Question: This is probably a very dumb question, but I had a few questions about what the layout XML looks like for these list items

I know there are three textviews, but how did they left indent the last line? Also, how did they cause the second textview to wrap after a set amount of lines?
If someone could post sample XML, that would be awesome too.
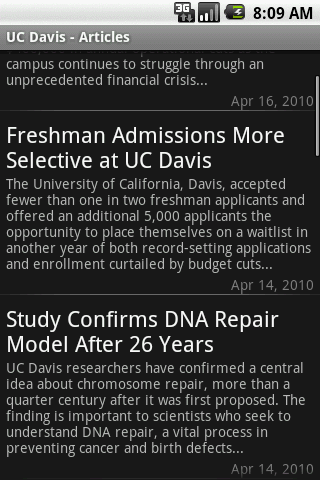
Answer: use the following xml, last textview is to the right.
'''
<?xml version="1.0" encoding="utf-8"?>
<LinearLayout xmlns:android="http://schemas.android.com/apk/res/android"
android:orientation="vertical"
android:layout_width="fill_parent"
android:layout_height="fill_parent"
>
<TextView
android:maxLines="2"
android:layout_width="fill_parent"
android:layout_height="wrap_content"
/>
<TextView
android:maxLines="5"
android:layout_width="fill_parent"
android:layout_height="wrap_content"
/>
<TextView
android:layout_gravity="right"
android:layout_width="wrap_content"
android:layout_height="wrap_content"
/>
</LinearLayout>
'''